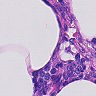
Metastatic tissue present: no